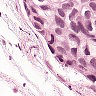
Metastatic tissue present: yes